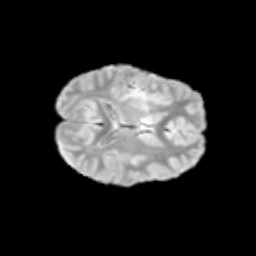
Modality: T2w
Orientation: axial
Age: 9
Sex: male
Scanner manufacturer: siemens
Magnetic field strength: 3 T
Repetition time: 3.8 s
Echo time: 0.07 s